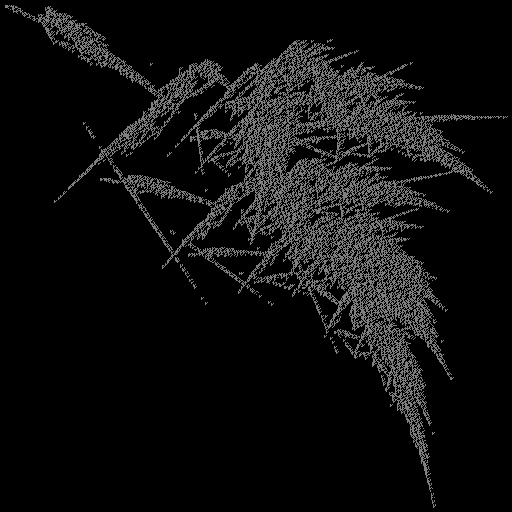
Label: turbanshell